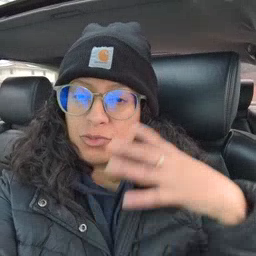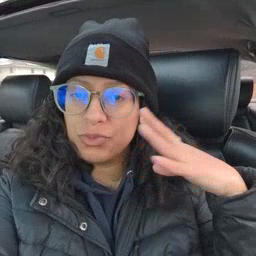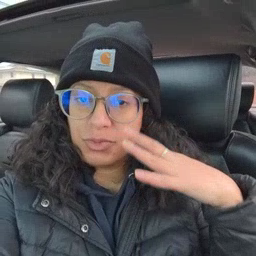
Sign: noisy